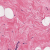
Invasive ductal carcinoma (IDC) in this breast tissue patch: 0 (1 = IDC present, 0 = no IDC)